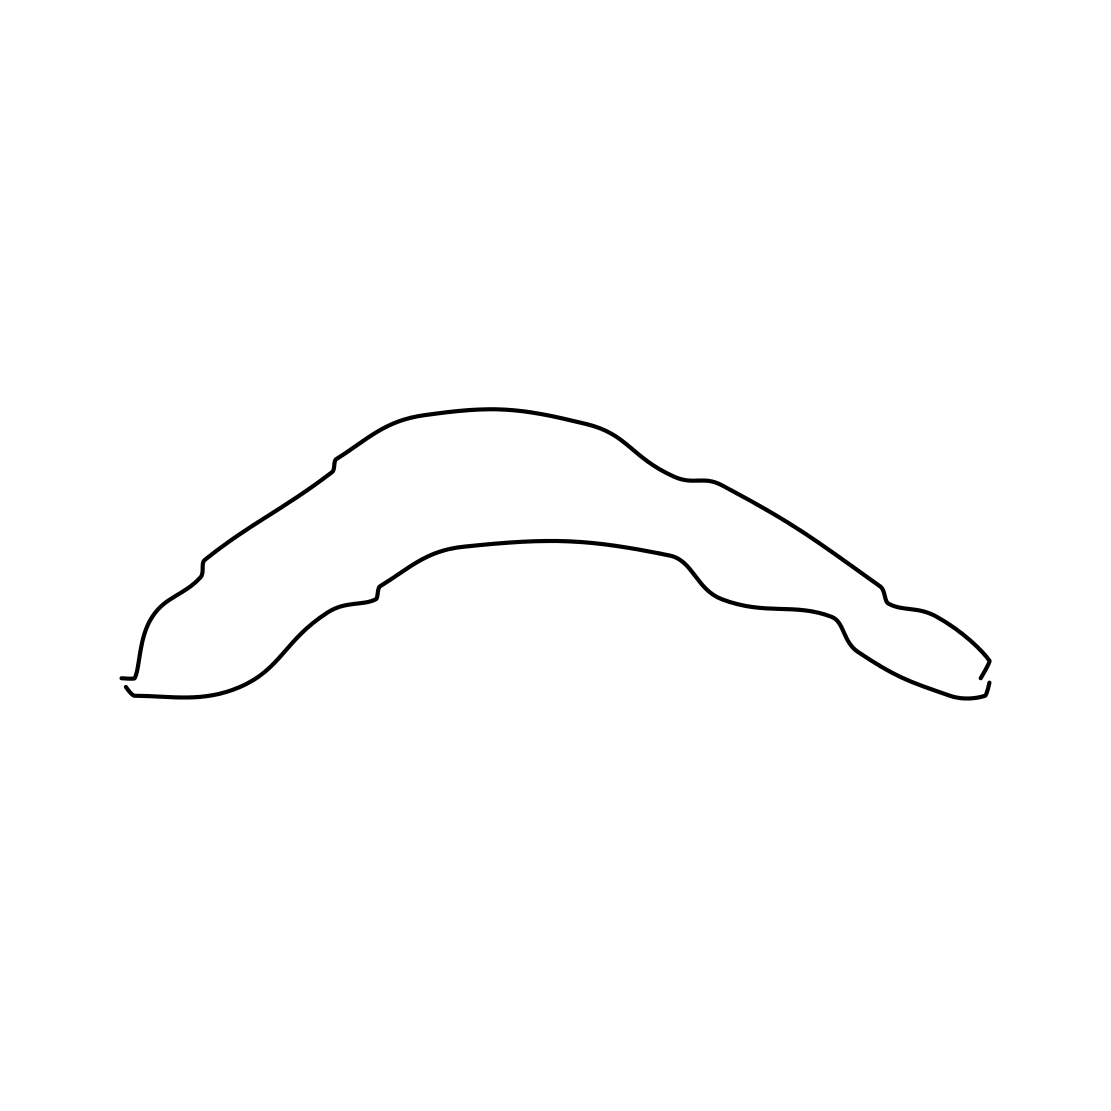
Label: boomerang